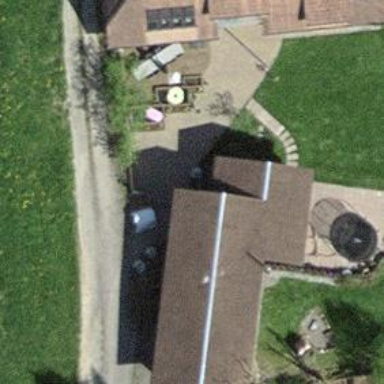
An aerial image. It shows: Garage.